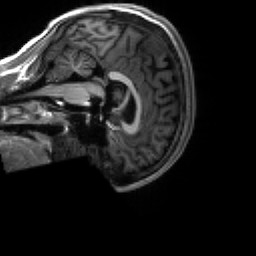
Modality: T1w
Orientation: sagittal
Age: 18
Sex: male
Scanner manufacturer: siemens
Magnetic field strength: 3 T
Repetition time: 2.3 s
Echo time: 0.00267 s